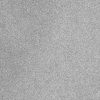
Atmospheric dust classification: dusty